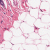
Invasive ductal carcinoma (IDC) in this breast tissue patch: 0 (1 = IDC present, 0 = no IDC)